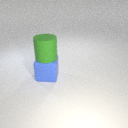
large blue rubber cube below large green rubber cylinder